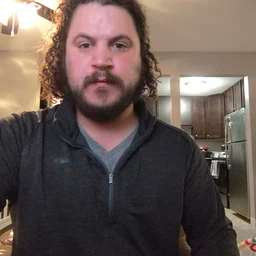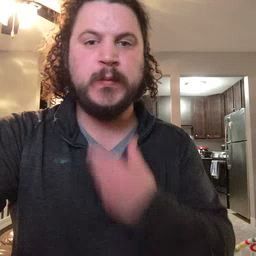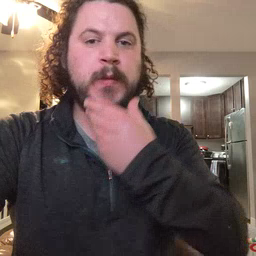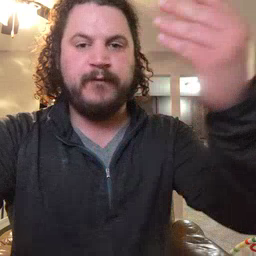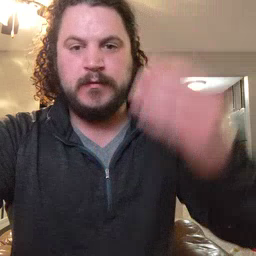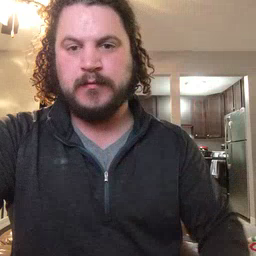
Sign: giraffe